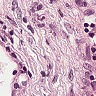
Metastatic tissue present: no